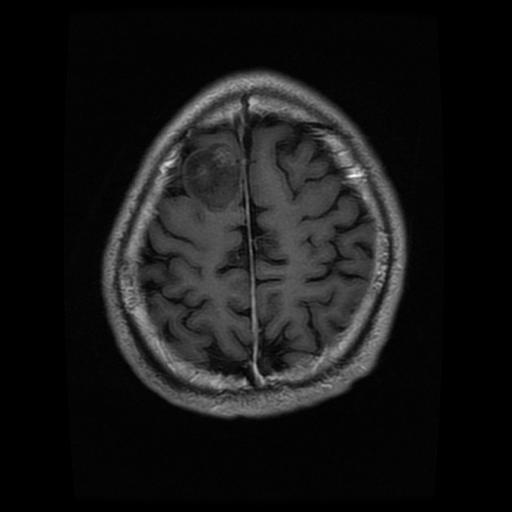
Label: glioma